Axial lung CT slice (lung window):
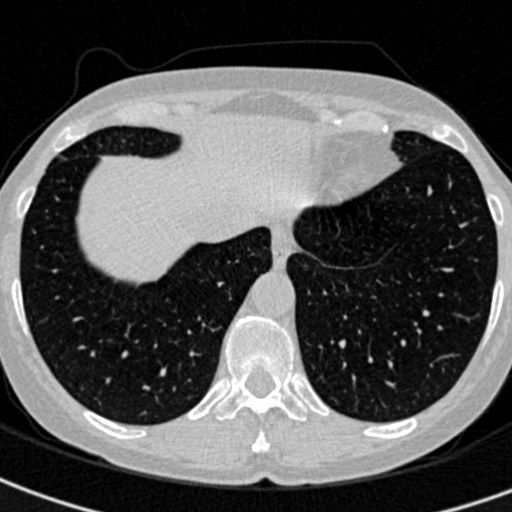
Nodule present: no